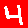
Digit: 4